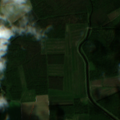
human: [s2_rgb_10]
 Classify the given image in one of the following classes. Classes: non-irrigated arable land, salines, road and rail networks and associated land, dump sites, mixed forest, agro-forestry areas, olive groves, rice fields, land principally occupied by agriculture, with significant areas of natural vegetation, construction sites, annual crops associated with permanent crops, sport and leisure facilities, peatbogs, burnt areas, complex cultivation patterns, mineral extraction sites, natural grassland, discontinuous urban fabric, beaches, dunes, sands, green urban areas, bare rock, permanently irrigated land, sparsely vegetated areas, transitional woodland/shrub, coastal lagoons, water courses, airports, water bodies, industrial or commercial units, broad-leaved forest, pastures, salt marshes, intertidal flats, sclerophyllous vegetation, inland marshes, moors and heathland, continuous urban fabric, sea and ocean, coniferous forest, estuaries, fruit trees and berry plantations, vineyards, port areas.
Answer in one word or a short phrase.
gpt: non-irrigated arable land, land principally occupied by agriculture, with significant areas of natural vegetation, mixed forest